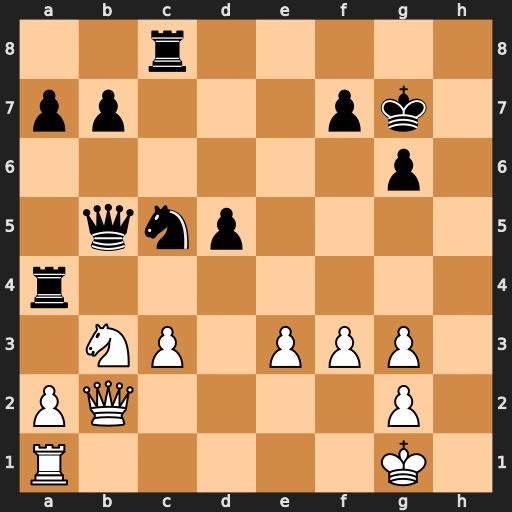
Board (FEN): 2r5/pp3pk1/6p1/1qnp4/r7/1NP1PPP1/PQ4P1/R5K1
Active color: w
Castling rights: -
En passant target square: -
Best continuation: c4+ Kg8 cxb5